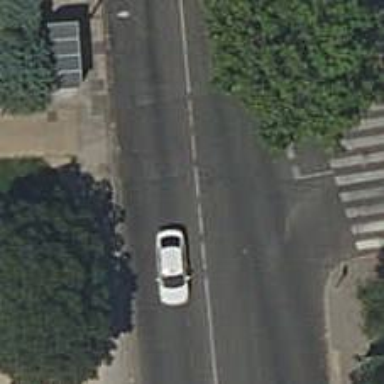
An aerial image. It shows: Road with traffic signals.